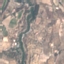
Label: PermanentCrop